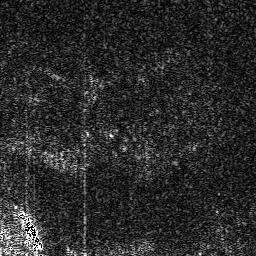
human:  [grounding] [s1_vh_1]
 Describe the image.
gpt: In the satellite image, there is  <ref>1 large ship </ref> <box>[[3, 78, 17, 98, 0]]</box> located at bottom left.